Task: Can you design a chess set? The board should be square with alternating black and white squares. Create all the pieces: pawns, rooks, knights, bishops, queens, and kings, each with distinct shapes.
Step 3169:
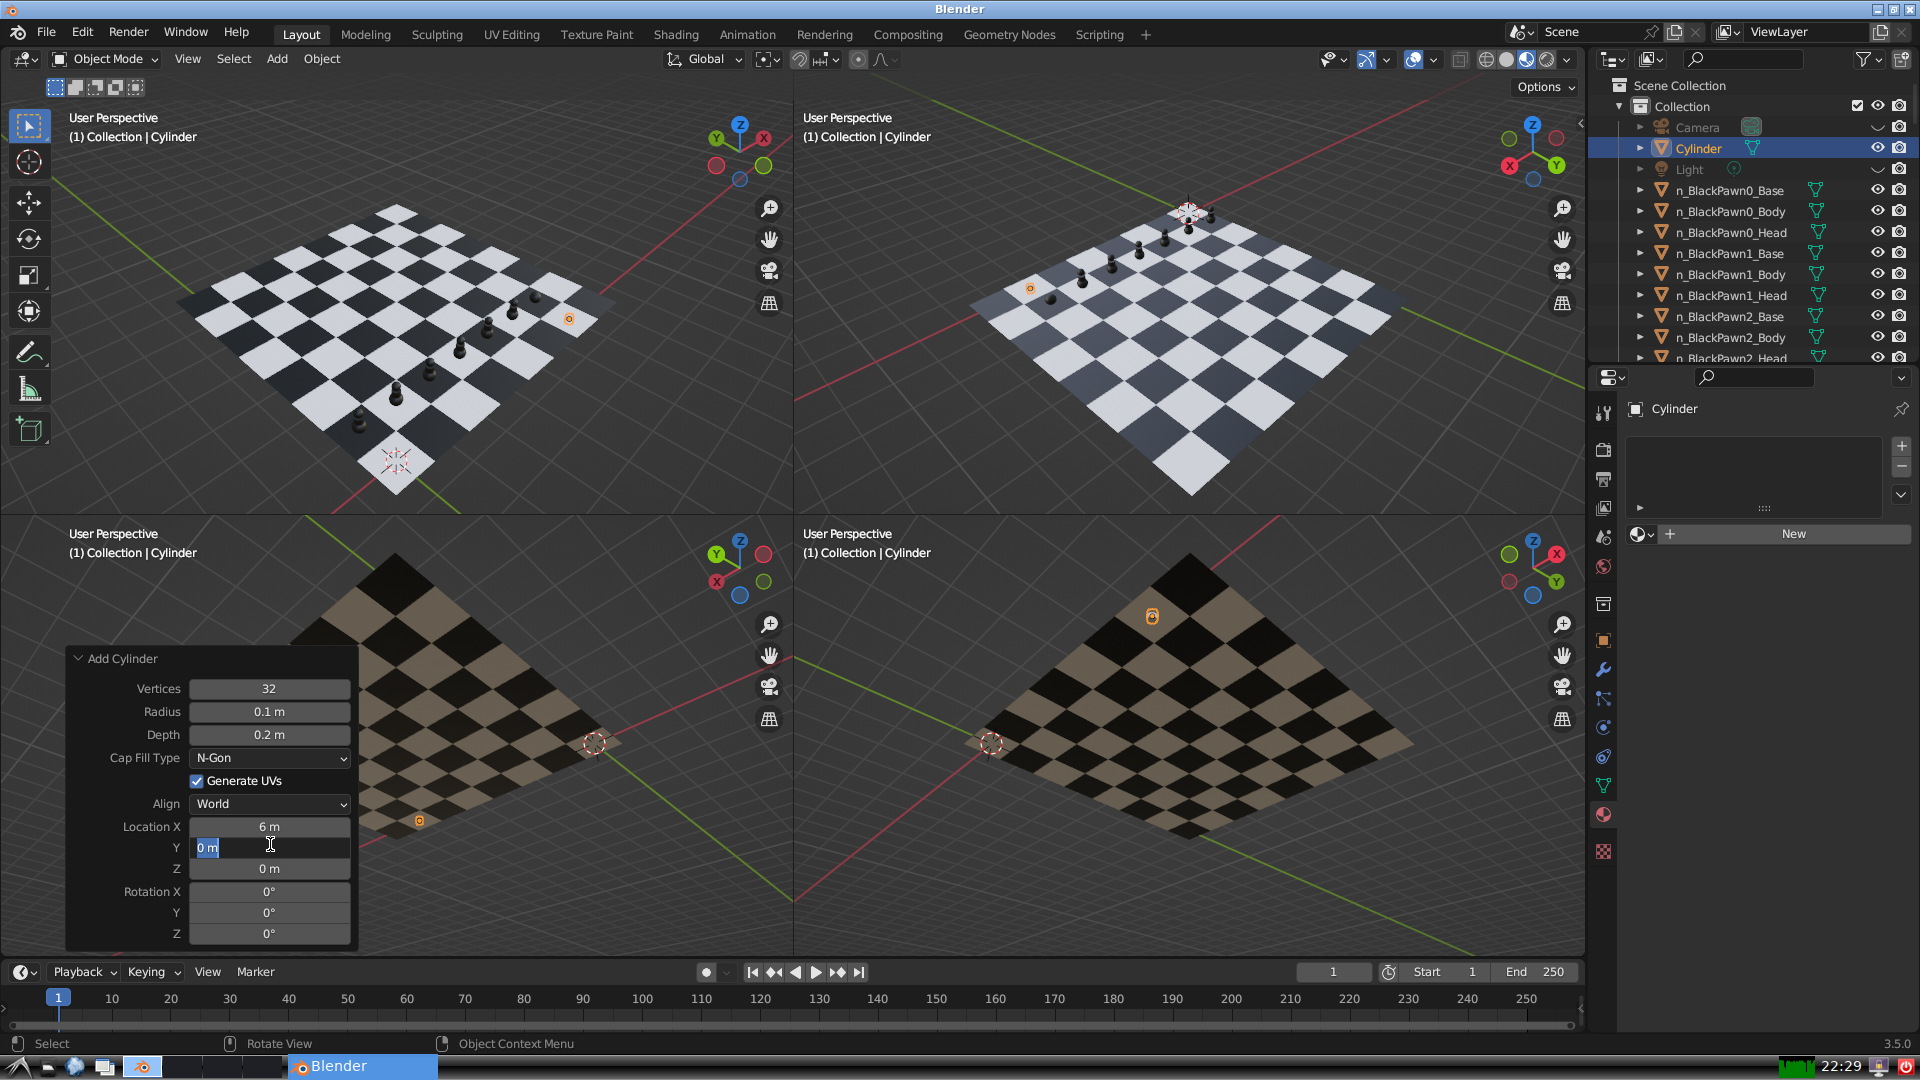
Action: input_text: 1.0